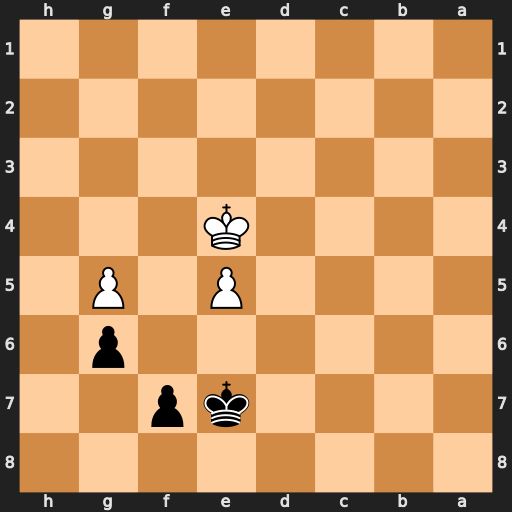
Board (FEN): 8/4kp2/6p1/4P1P1/4K3/8/8/8
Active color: b
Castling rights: -
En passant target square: -
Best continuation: Ke6 Kf4 Kd5 e6 fxe6